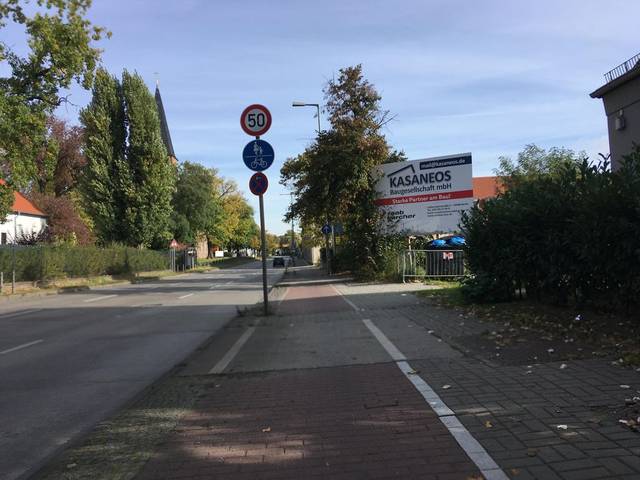
Region: Germany
Coordinates: 52.509, 13.553